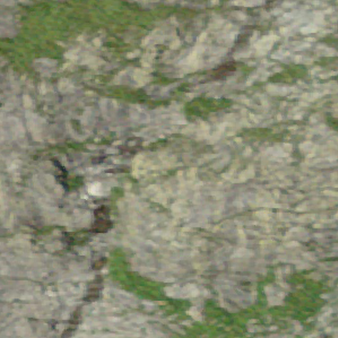
Label: other